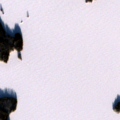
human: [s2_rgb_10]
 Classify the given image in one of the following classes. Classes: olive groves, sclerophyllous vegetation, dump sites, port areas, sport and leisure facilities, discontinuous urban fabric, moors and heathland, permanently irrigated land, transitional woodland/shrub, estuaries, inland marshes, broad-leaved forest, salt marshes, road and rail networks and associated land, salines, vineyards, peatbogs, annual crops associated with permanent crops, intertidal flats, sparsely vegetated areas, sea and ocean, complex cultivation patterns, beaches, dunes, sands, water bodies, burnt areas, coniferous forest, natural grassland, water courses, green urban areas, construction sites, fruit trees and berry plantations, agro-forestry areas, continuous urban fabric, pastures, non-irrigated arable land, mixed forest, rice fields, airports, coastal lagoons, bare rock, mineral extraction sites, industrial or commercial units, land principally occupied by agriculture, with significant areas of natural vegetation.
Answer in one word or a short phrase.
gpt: water bodies